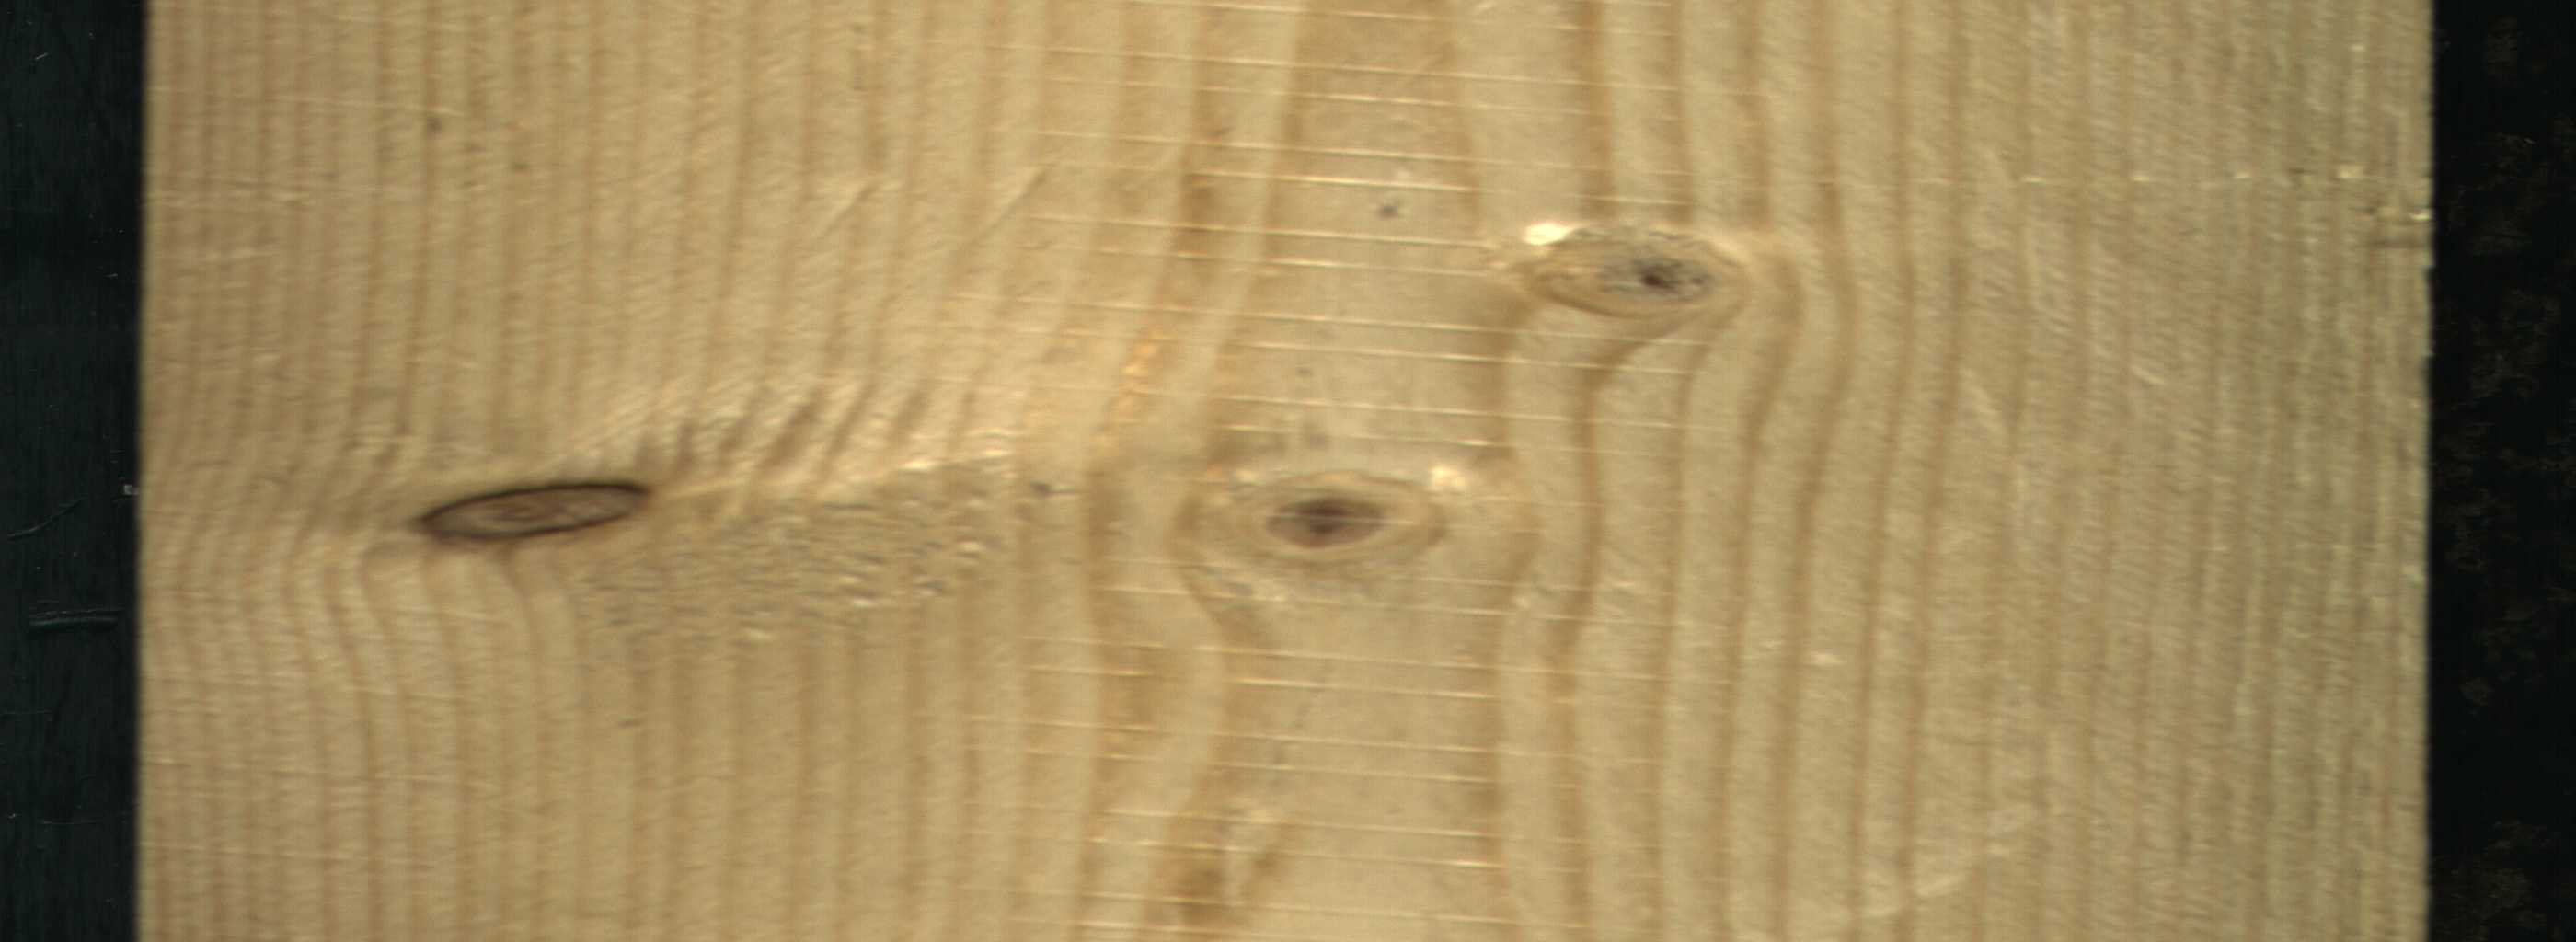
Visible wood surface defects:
Dead_Knot
Live_Knot
Live_Knot